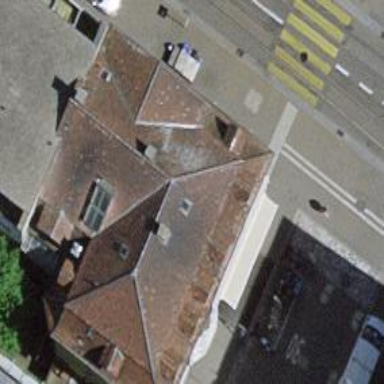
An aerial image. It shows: Cafe.